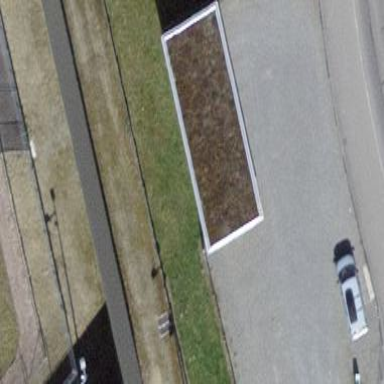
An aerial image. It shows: Carport building.